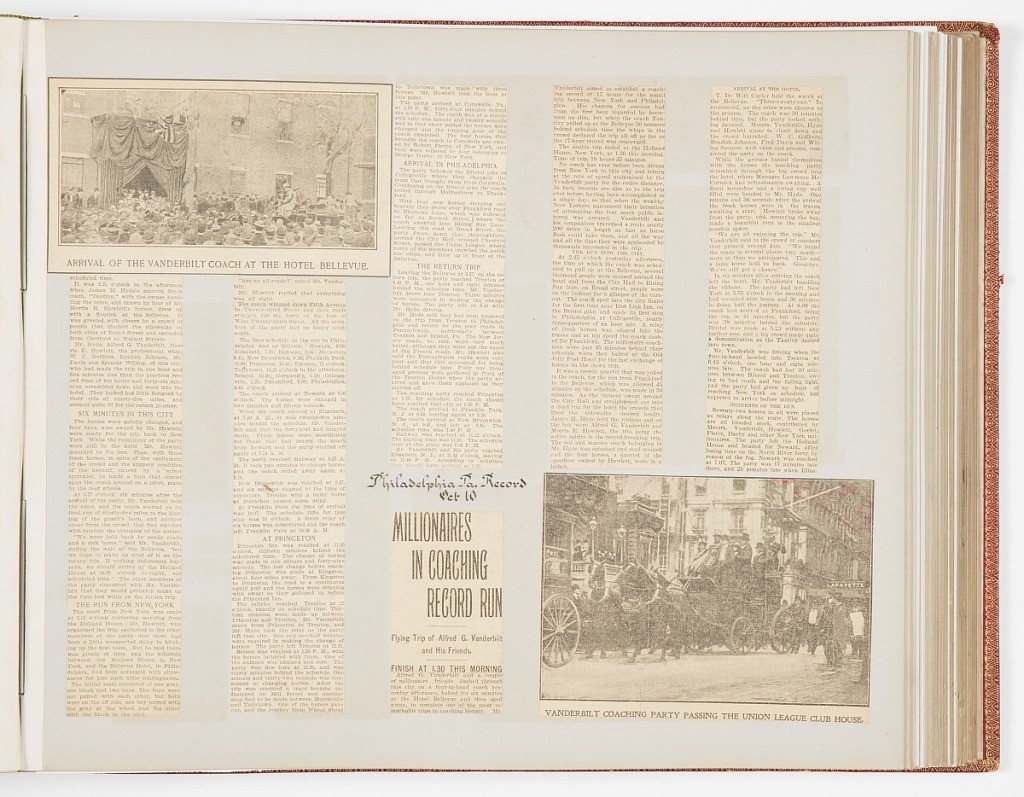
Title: Commemorative Scrapbook Documenting the 1901 Record Breaking Coach Race from New York City to Philadelphia and Back Again
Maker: James Hazen Hyde, American, 1876 - 1959
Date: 1901
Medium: Newspaper and magazine clippings mounted on heavy wove paper, annotated in pen and ink, bound in red leather with gilded lettering
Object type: Album Page
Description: Album of newspaper clippings describing the coach trip from New York to Philadelphia and return. The drivers were James H. Hyde and Alfred Vanderbilt.